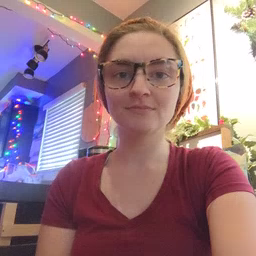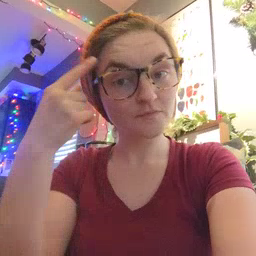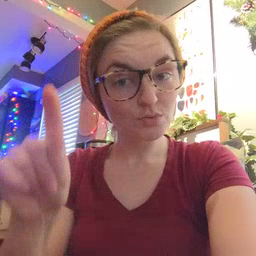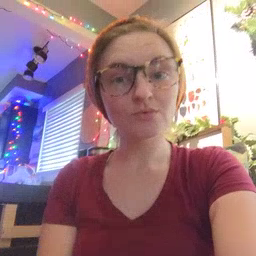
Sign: for